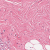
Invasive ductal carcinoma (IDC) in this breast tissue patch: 0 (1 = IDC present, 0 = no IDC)